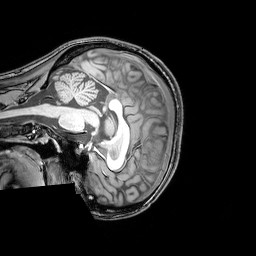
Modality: T1w
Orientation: sagittal
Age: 23
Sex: female
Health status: healthy
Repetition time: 0.081 s
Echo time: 0.037 s